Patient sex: M
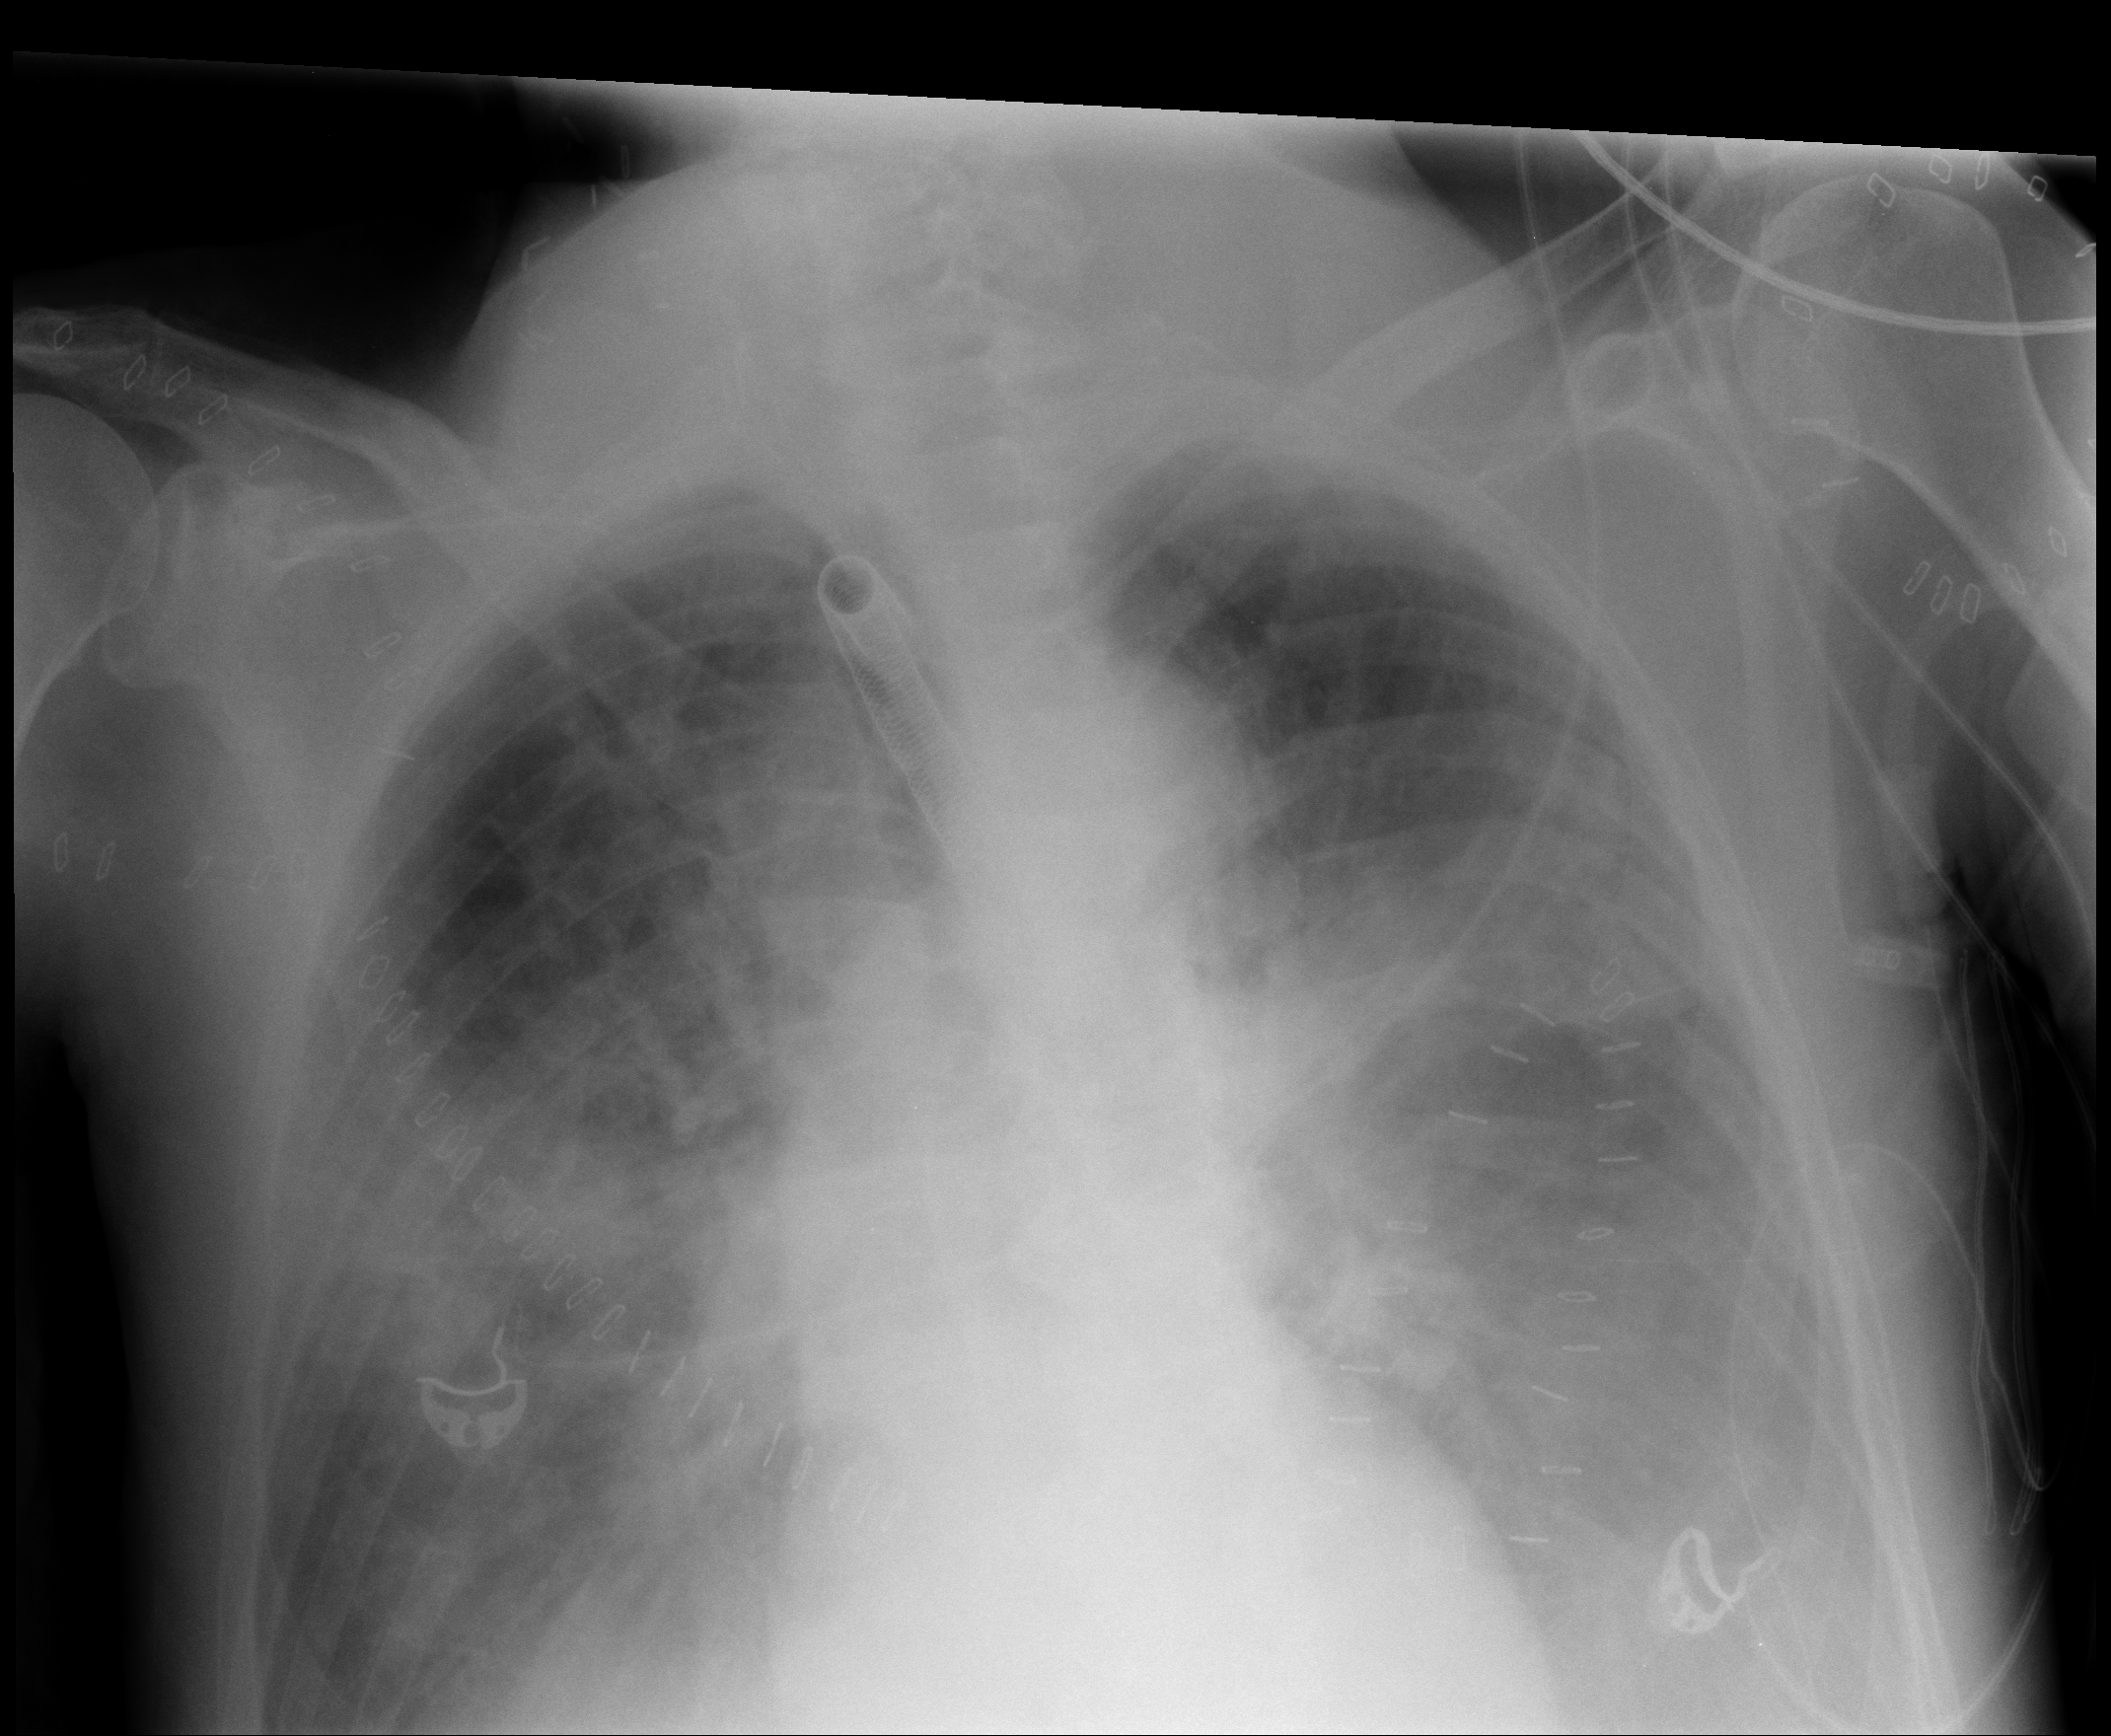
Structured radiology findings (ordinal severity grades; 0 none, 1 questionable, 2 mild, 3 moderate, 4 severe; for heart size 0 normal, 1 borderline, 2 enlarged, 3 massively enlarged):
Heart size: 0
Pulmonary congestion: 2
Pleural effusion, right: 3
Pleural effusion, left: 3
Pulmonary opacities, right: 3
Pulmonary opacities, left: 3
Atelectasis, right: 3
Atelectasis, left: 3